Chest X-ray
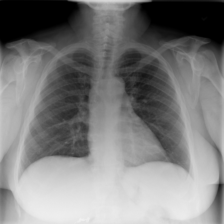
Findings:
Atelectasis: negative
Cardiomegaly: negative
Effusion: negative
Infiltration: negative
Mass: negative
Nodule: negative
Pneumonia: negative
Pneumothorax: negative
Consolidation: negative
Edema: negative
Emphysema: negative
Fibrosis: negative
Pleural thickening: negative
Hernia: negative